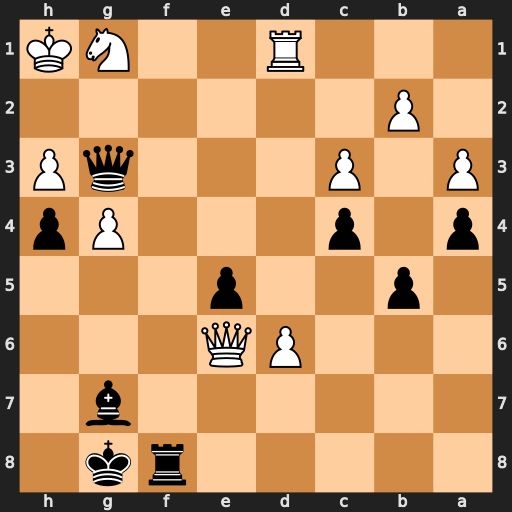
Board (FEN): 5rk1/6b1/3PQ3/1p2p3/p1p3Pp/P1P3qP/1P6/3R2NK
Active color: b
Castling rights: -
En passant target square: -
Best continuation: Kh7 d7 Rf2 Qf5+ Rxf5 gxf5 Bf6 d8=Q Bxd8